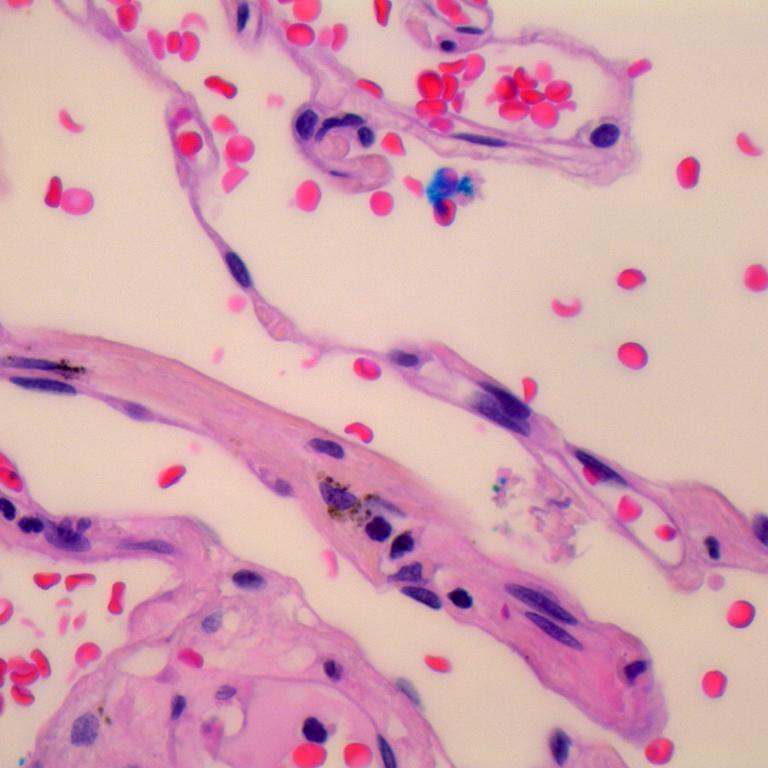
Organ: lung
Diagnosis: benign